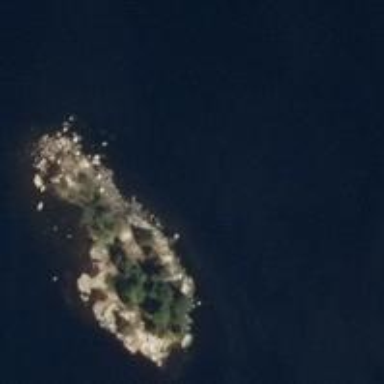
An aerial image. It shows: Islet.